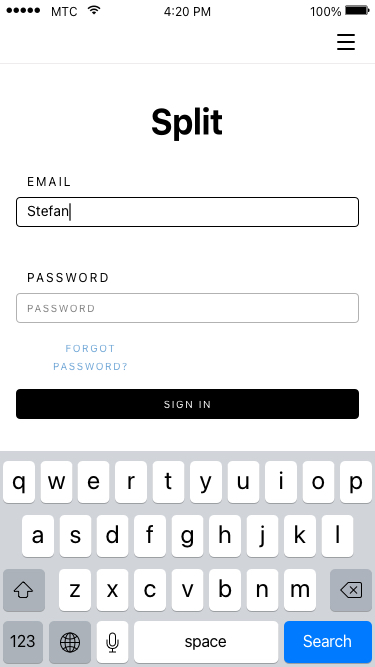
Text in this UI design:
Forgot password?
Password
Stefan
Email